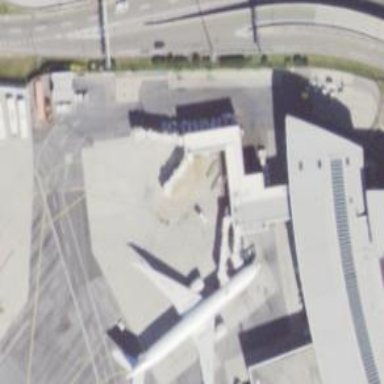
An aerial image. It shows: Airport gate.